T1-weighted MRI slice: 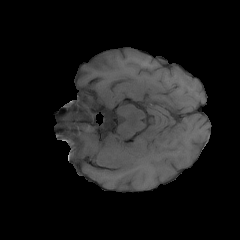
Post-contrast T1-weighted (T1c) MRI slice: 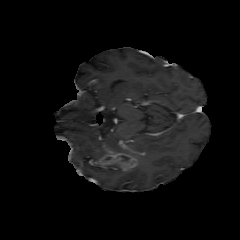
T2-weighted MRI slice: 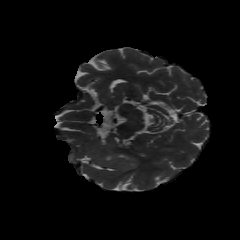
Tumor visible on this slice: yes